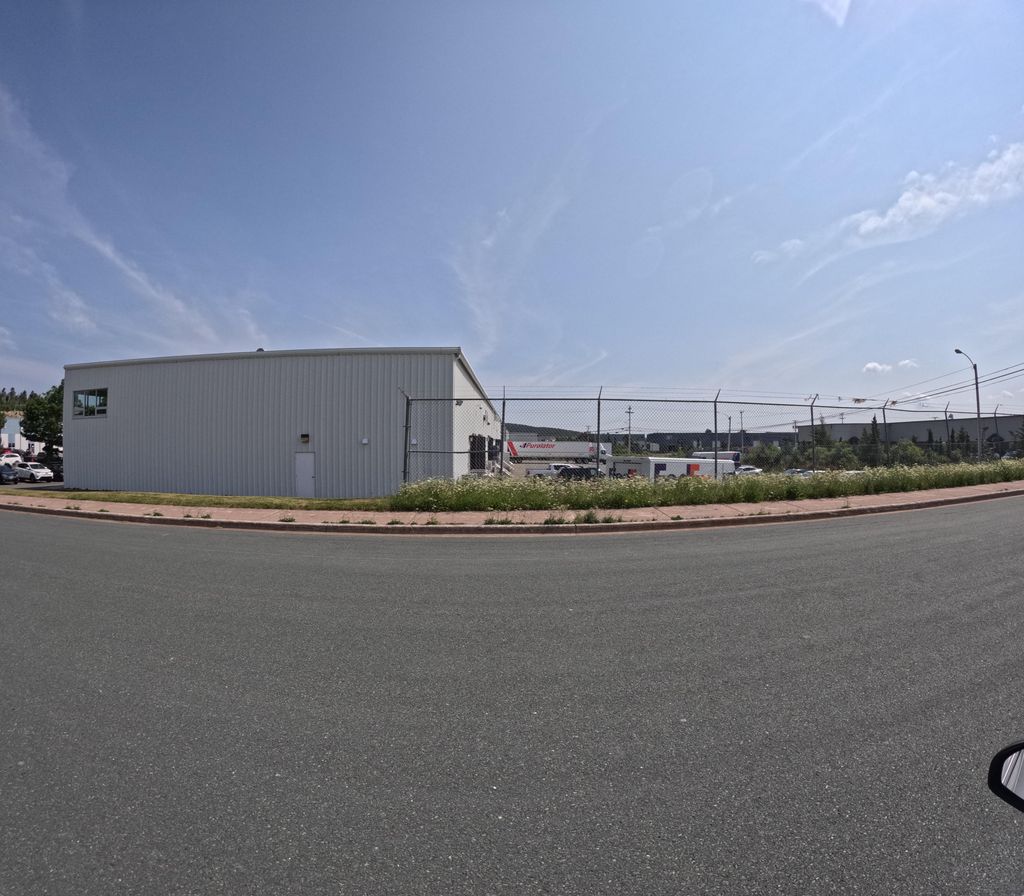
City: st_johns